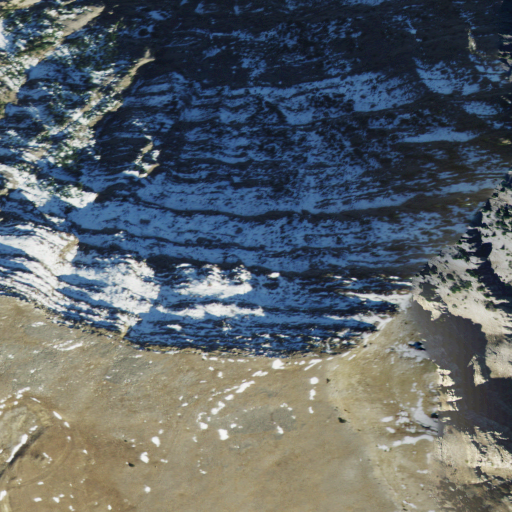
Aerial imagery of mountain in Montana named Taylor Mountain containing shrub, evergreen forest, and grassland